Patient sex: M
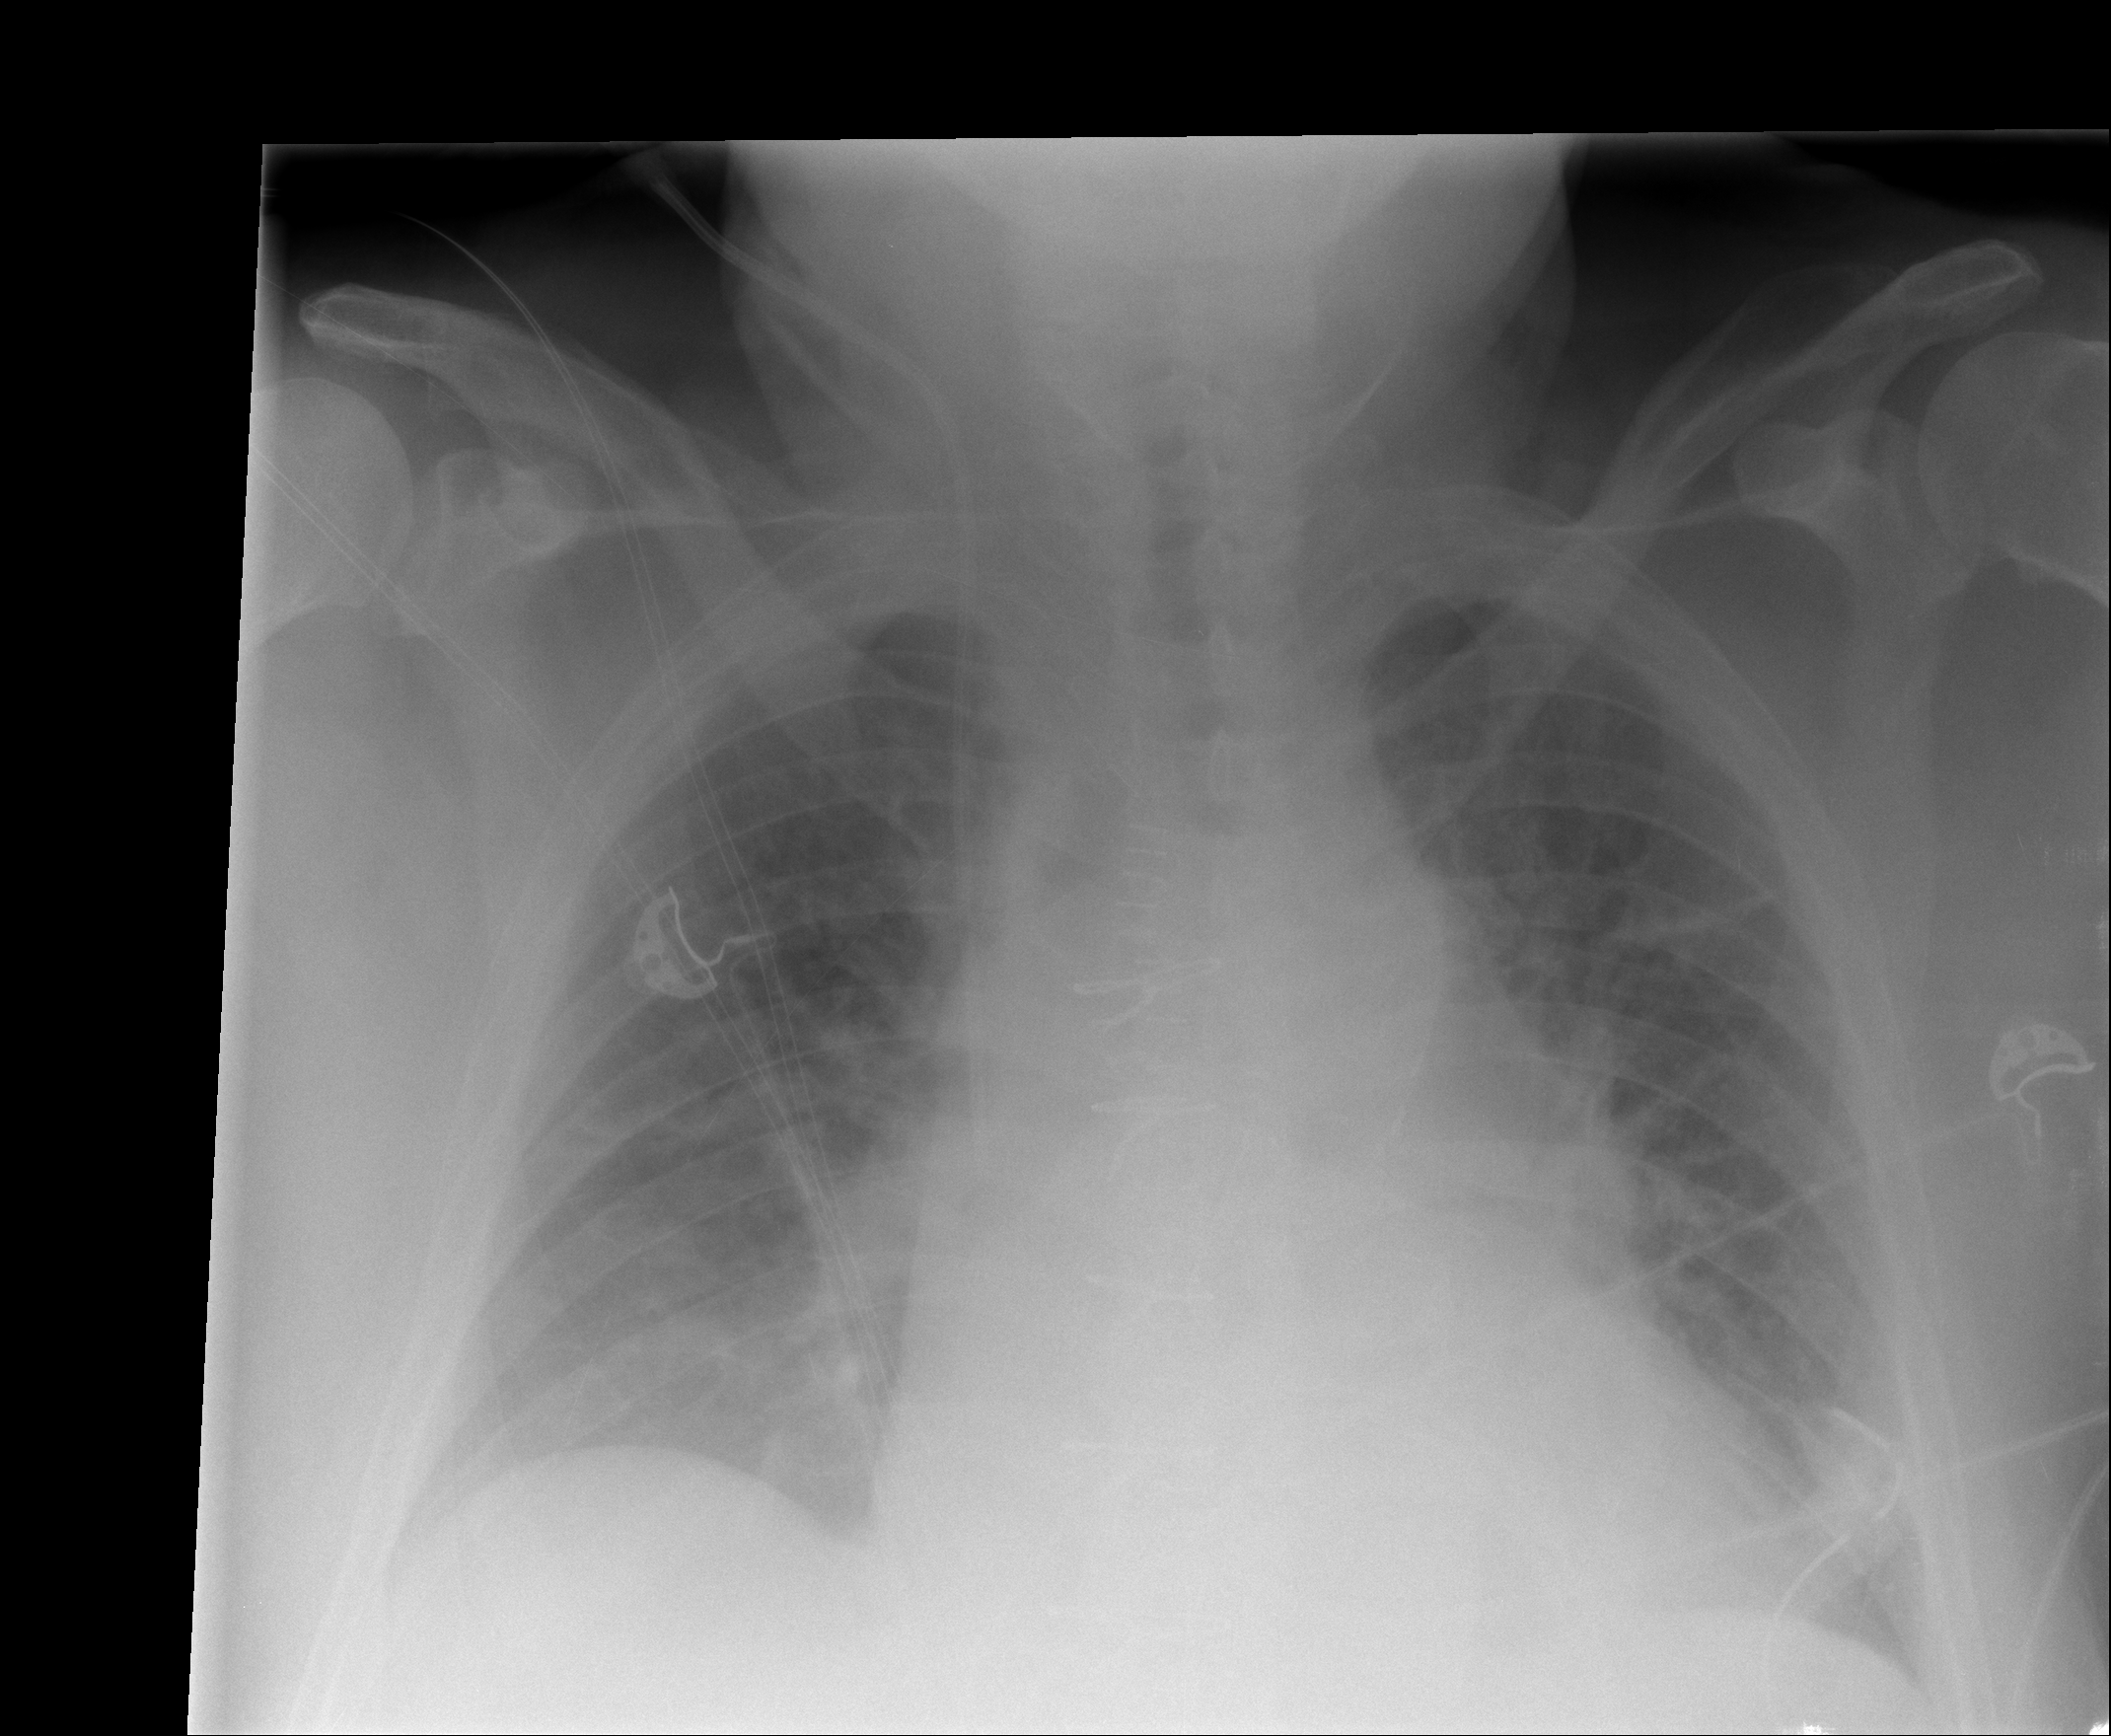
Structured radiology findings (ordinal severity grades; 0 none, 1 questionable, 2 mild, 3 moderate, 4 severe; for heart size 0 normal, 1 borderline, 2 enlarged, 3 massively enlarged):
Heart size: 1
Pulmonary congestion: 2
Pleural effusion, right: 0
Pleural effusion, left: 0
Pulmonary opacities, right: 0
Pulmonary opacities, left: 1
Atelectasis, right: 0
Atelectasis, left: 2